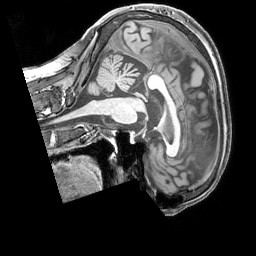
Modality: T1w
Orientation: sagittal
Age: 59
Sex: female
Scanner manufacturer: siemens
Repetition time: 2.3 s
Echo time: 0.00226 s